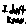
Label: hexagon